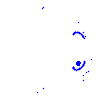
Particle: pion